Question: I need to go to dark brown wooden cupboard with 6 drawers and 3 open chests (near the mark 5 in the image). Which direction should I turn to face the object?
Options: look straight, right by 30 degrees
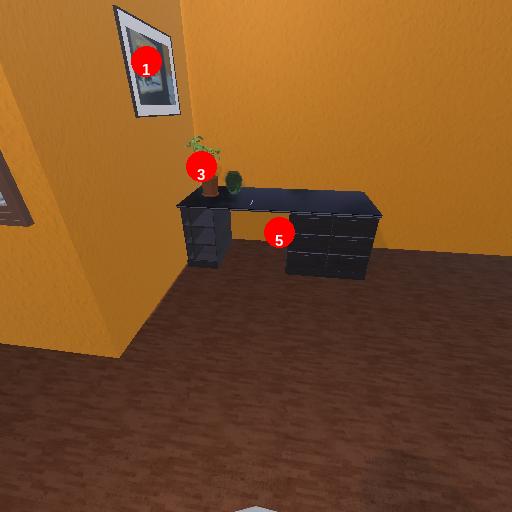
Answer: look straight